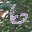
Label: 6